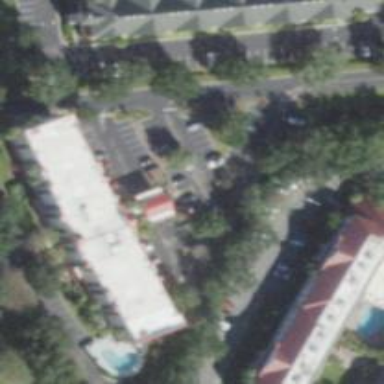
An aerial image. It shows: Hotel building.